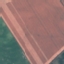
Land use / land cover: AnnualCrop